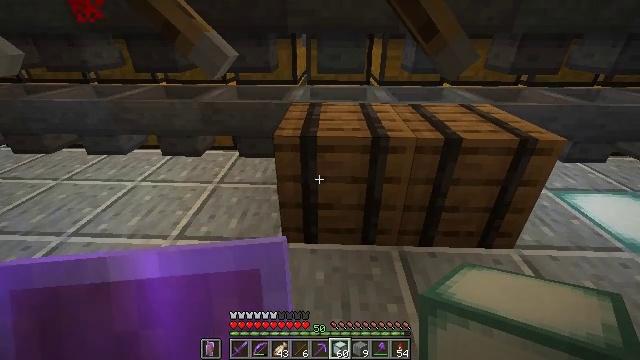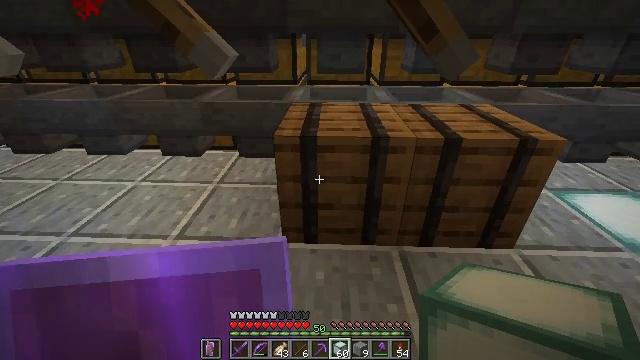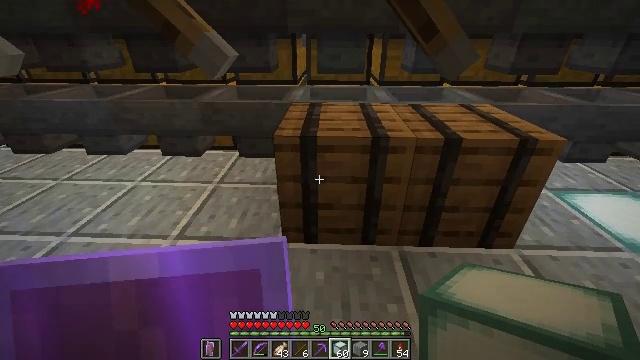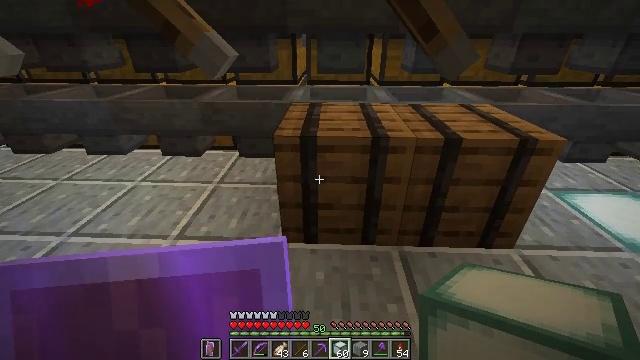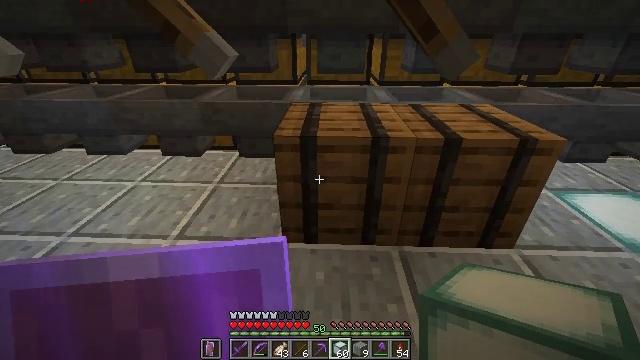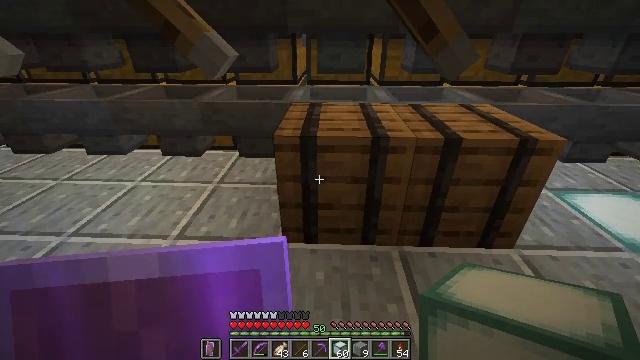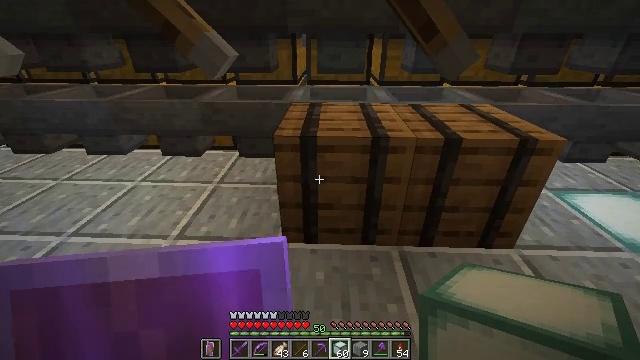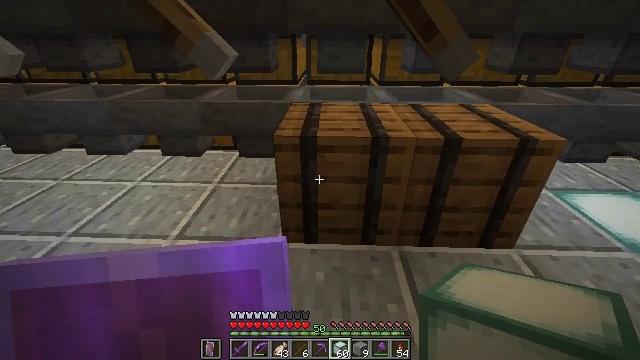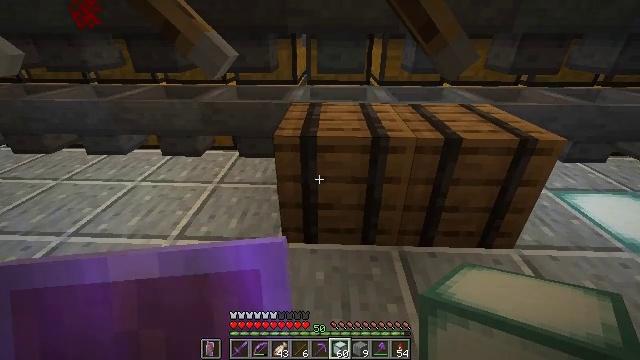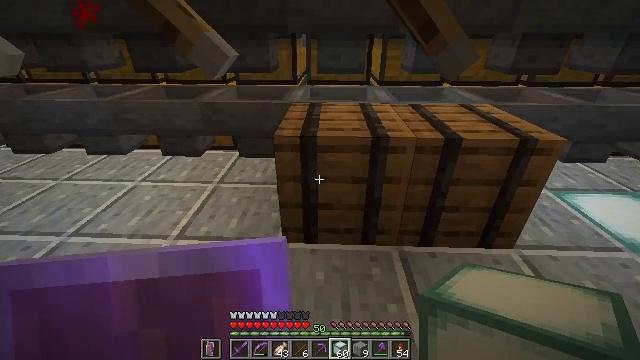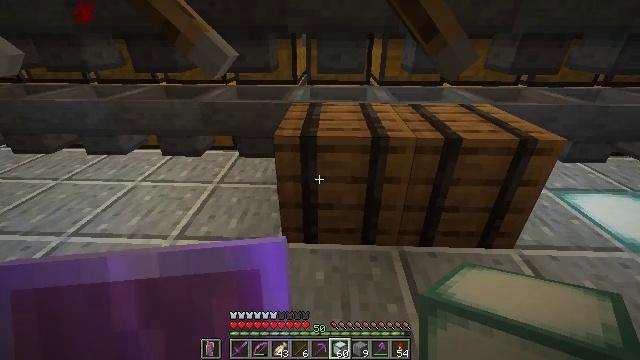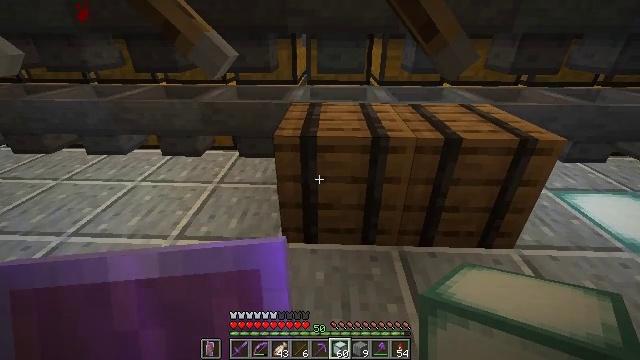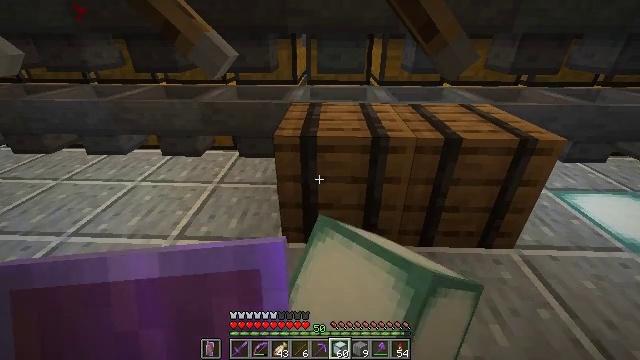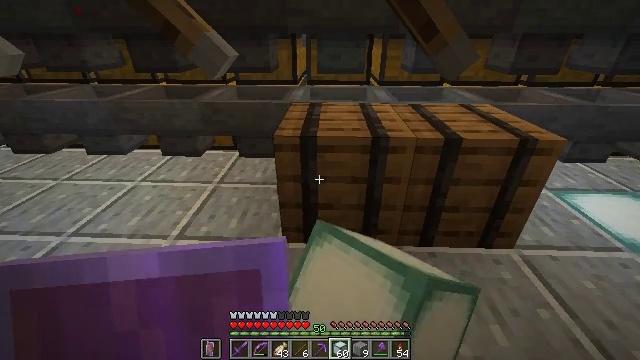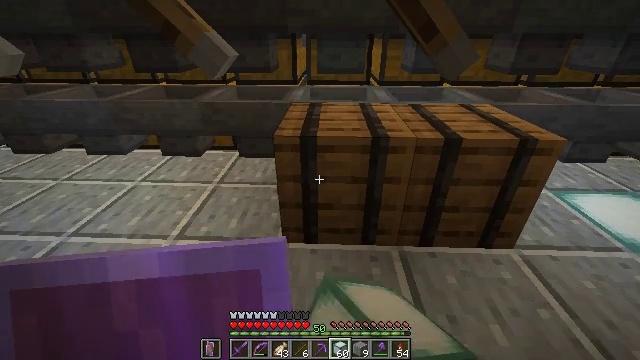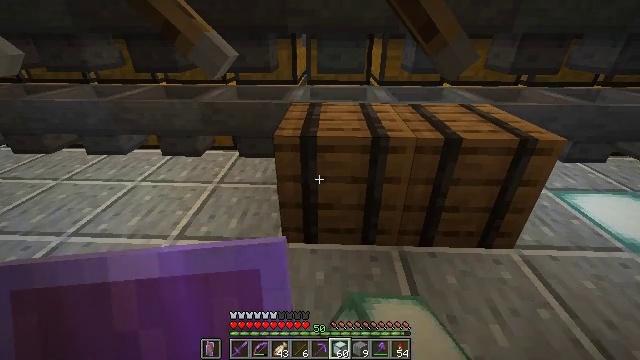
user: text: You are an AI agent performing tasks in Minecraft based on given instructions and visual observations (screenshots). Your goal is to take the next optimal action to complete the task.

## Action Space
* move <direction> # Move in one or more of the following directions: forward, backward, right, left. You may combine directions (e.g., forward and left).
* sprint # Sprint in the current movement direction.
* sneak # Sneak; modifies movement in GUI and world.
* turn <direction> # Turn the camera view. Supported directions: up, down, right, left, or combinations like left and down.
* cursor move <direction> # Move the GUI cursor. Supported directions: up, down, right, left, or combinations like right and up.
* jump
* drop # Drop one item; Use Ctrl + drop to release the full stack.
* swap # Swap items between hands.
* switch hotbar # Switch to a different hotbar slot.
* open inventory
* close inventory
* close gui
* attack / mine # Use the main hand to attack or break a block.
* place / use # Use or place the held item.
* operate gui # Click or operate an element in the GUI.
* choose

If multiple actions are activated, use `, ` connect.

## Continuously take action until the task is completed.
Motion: motion action
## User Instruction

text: Mine polished andesite from a structure.
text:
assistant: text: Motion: no_op
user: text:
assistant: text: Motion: no_op
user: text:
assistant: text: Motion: no_op
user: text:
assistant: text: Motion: no_op
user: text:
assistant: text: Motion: no_op
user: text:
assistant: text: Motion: no_op
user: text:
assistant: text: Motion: no_op
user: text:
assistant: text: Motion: no_op
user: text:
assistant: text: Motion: no_op
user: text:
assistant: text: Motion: no_op
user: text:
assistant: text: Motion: use / place
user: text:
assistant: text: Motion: use / place
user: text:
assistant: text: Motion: use / place
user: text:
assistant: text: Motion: no_op
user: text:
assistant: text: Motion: no_op
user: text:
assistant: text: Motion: no_op
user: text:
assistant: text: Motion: no_op
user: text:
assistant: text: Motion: no_op
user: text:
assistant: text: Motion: no_op
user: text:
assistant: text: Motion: no_op
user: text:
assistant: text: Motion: no_op
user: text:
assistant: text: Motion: no_op
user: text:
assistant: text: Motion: no_op
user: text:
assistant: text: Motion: no_op
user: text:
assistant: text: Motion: no_op
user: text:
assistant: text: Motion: no_op
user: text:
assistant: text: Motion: no_op
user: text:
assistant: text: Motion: no_op
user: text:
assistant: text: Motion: turn right and up
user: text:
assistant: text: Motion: turn right and up